Question: In facebook, thumbnail picture will leave out some part of the full picture and we can move that so we can fit the thumbnail picture to fit the preferred position, how to do this using the web technology.

In the example, we can drag the image to move the position of thumbnail.
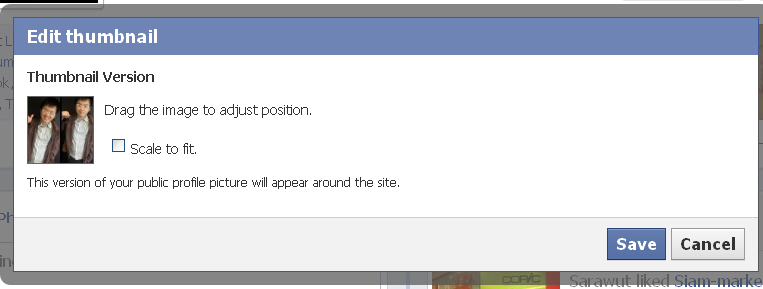
Answer: You could try something like this <URL>. It's not identical to Facebook but provides controlled crop functionality.
Otherwise, the question has been answered here: <URL>
EDIT: Try this one: <URL>.